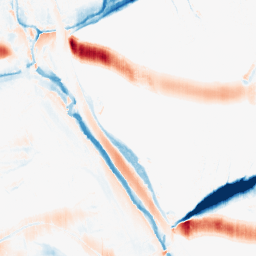
Category: morphological
Decomposition family: morphological_ellipse
Decomposition parameters: operation: average
width: 30
height: 5
Upsampling method: regularized
Upsampling parameters: scale: 2
lambda_reg: 0.001
Upsampling scale: 2